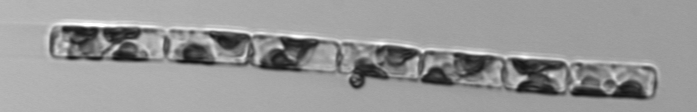
Label: Guinardia_delicatula